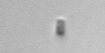
Label: Chaetoceros_tenuissimus